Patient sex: M
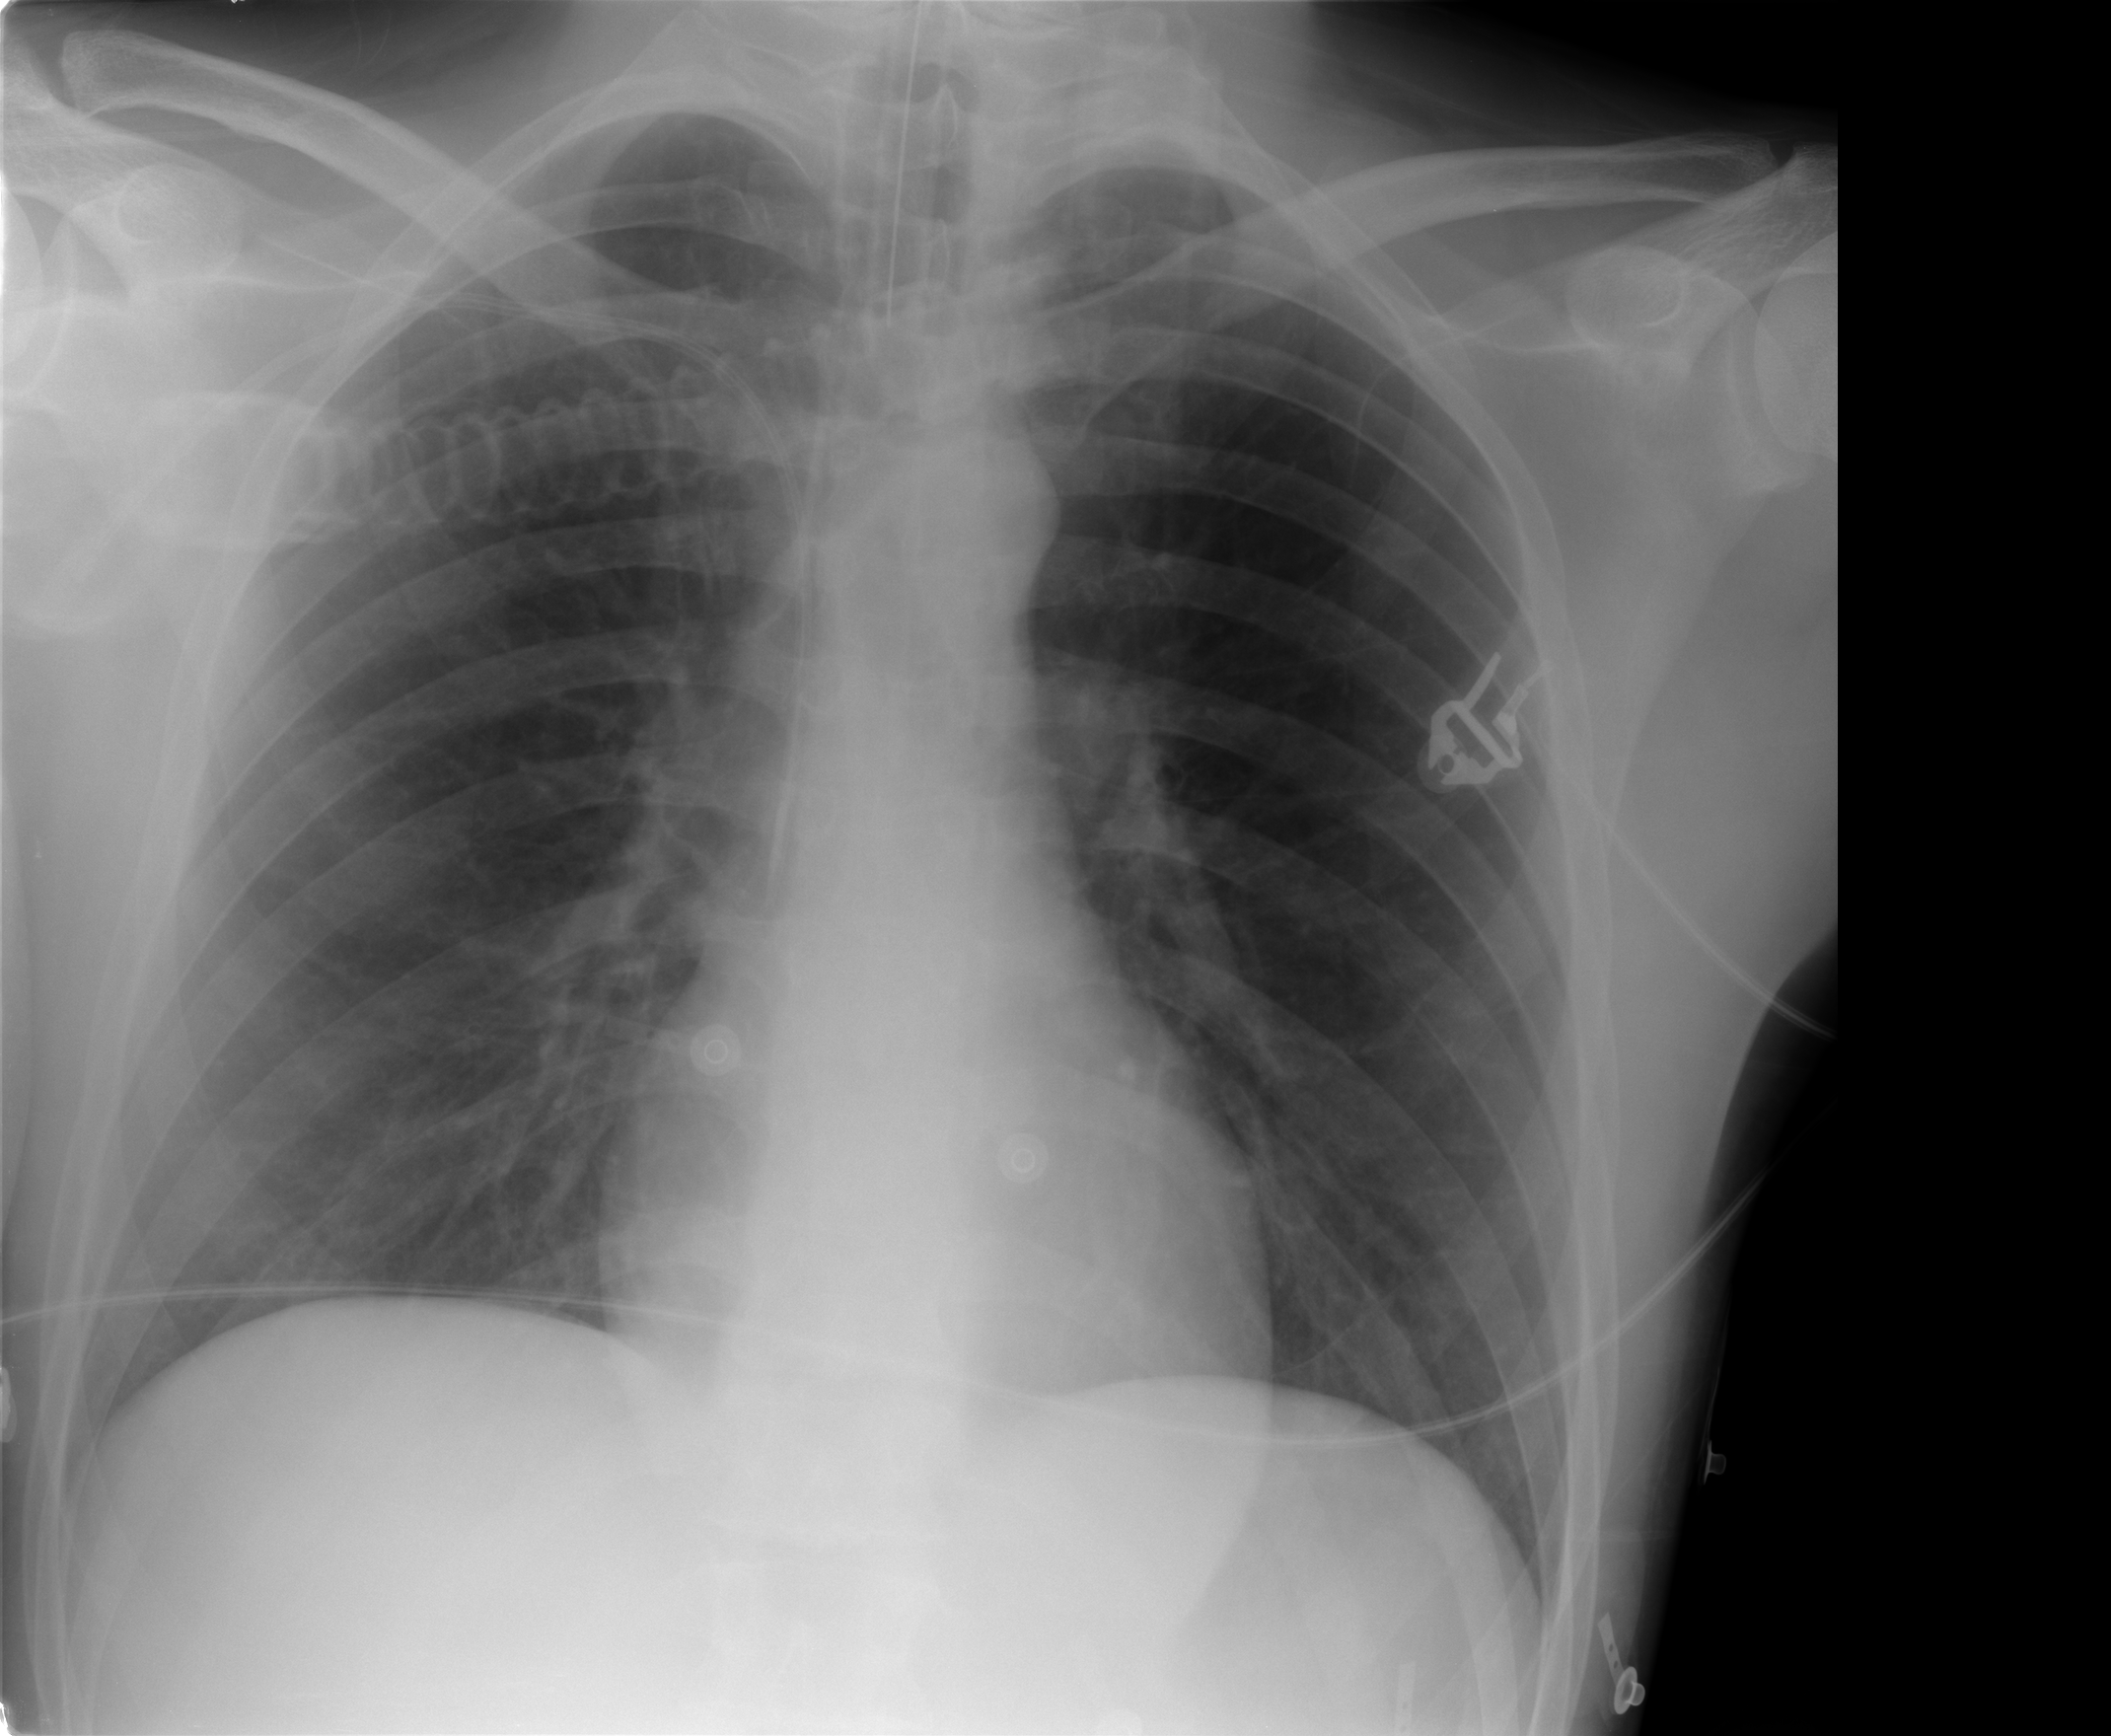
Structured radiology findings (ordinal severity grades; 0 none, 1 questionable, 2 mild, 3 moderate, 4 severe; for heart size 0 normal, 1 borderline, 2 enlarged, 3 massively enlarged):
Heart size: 0
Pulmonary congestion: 0
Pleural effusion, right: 1
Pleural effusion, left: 0
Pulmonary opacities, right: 0
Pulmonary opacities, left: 0
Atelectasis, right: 0
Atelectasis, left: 0